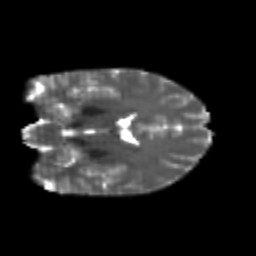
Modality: T2w
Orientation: coronal
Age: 26
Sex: female
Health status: healthy
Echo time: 0.074 s